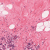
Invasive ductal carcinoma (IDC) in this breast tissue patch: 0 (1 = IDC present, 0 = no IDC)